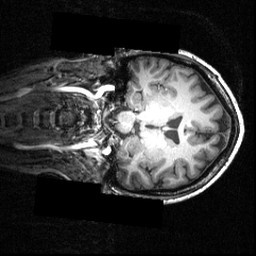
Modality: T1w
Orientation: coronal
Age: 25
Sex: female
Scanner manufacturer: siemens
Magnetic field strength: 3.951 T
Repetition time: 1.5 s
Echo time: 0.00335 s